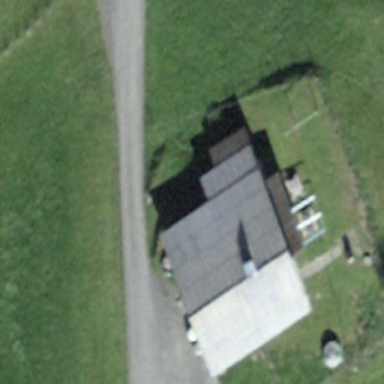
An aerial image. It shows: Barn.